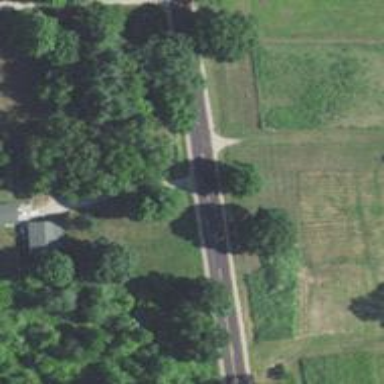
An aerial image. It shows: Unclassified road.